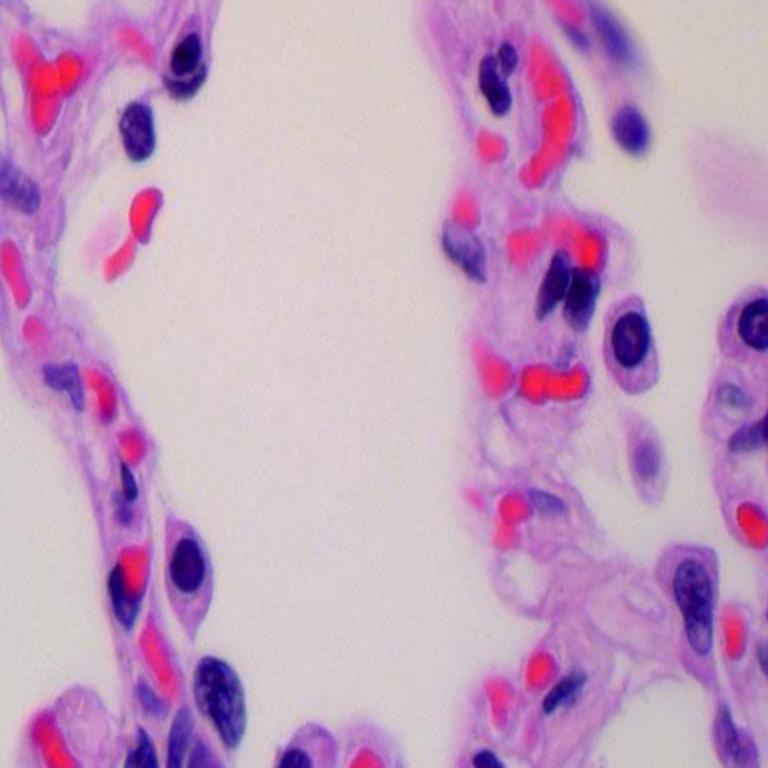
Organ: lung
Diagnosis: benign